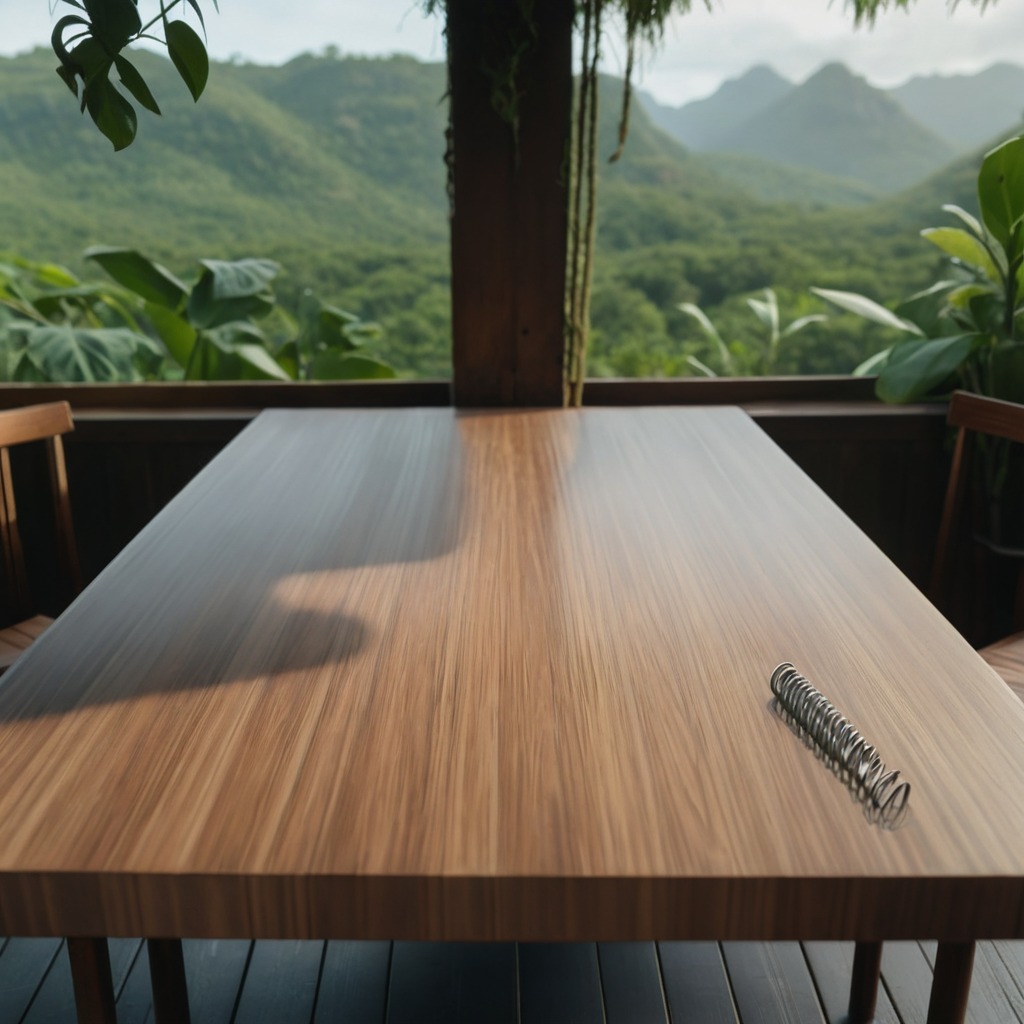
A coiled metal spring is lying on a wooden table inside a jungle field workshop tent humid ambient light worn but